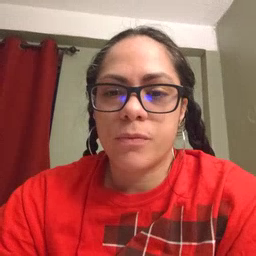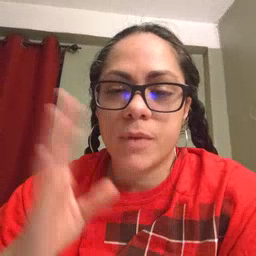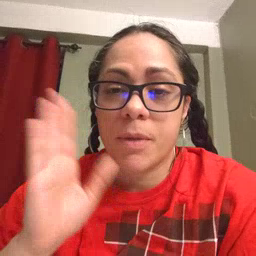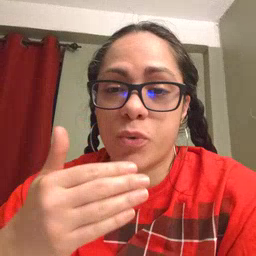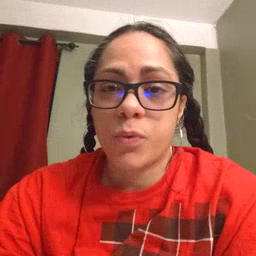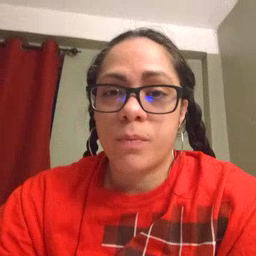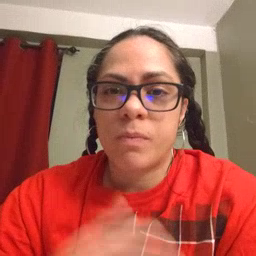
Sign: bedroom